Question: Count the number of objects in the diagram.
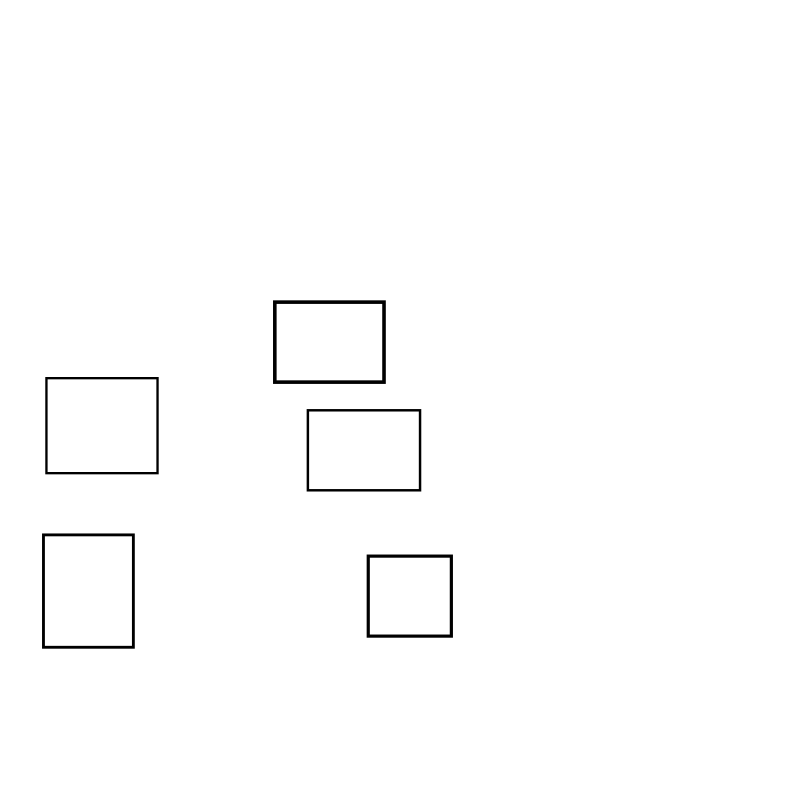
Answer: 5